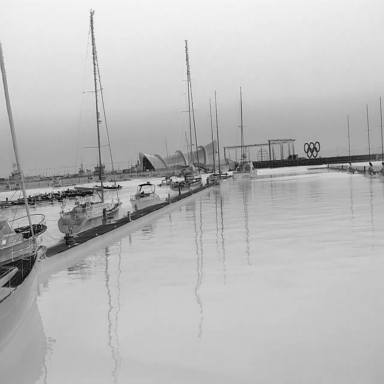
There are eight sailboats in the infrared image.